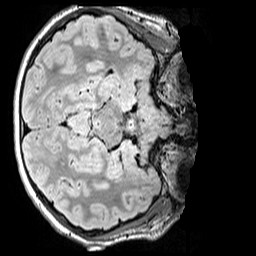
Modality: FLAIR
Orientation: axial
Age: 11
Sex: male
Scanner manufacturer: siemens
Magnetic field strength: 3 T
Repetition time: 5 s
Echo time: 0.388 s